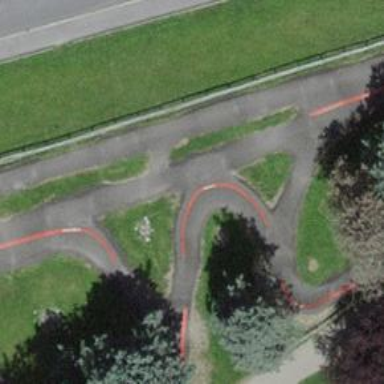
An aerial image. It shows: Cycleway with concrete surface.